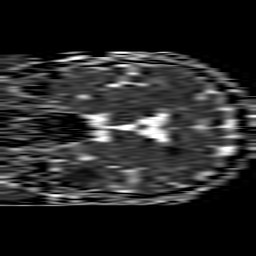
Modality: ADC
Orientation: coronal
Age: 38
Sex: male
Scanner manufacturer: philips
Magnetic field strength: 1.5 T
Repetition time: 3.844 s
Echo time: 0.09719 s